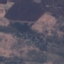
Land use / land cover class: HerbaceousVegetation